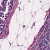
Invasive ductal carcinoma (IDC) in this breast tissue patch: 0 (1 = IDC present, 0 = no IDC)